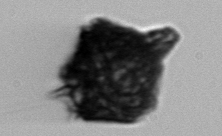
Label: Gonyaulax